Aerial crown-view tile of a tropical tree (Barro Colorado Island, Panama), acquired 20240918:
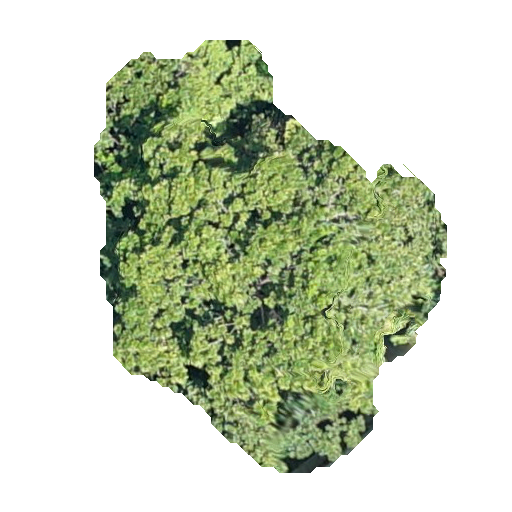
Species: Anacardium excelsum
GBIF accepted scientific name: Anacardium excelsum
Crown area: 158.888 m²